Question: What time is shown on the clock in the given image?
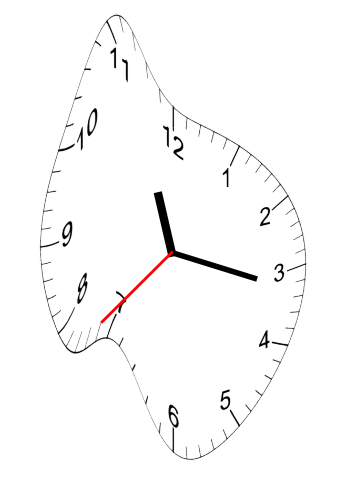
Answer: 11:16:37